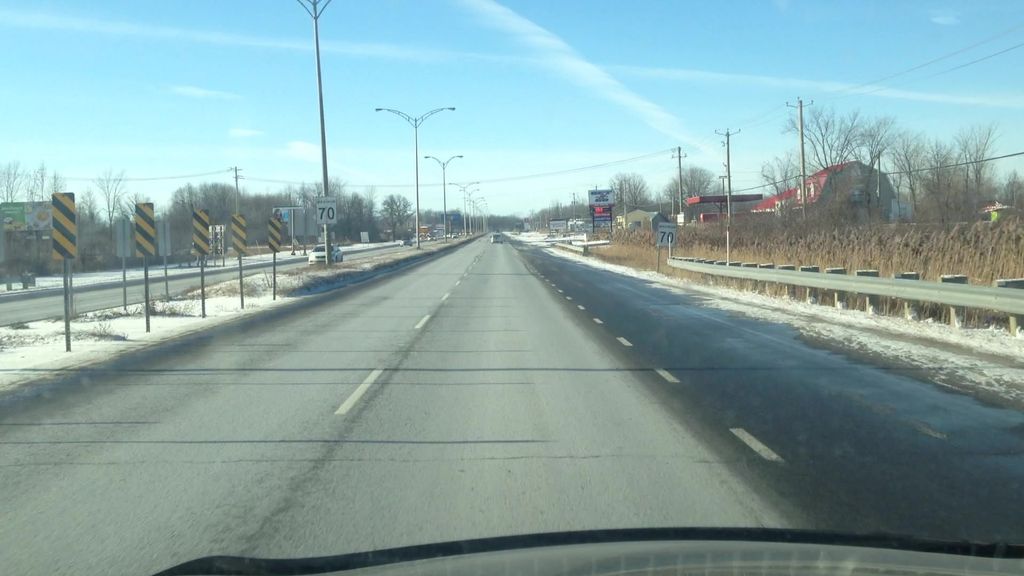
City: montreal